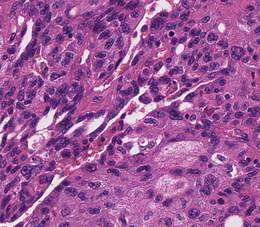
Tumor epithelial tissue: yes
Tumor-associated stroma tissue: no
Normal tissue: no